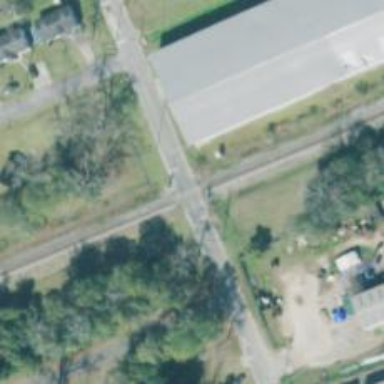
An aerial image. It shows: Level crossing with lights at railway intersection.